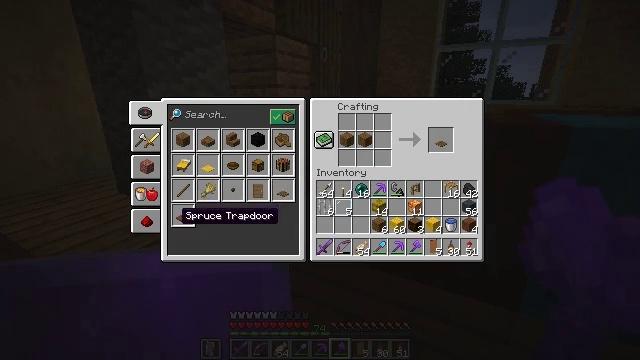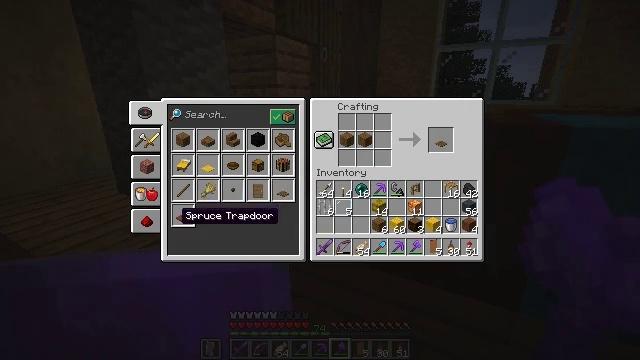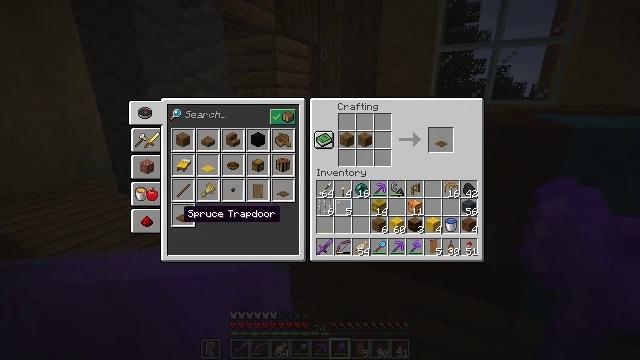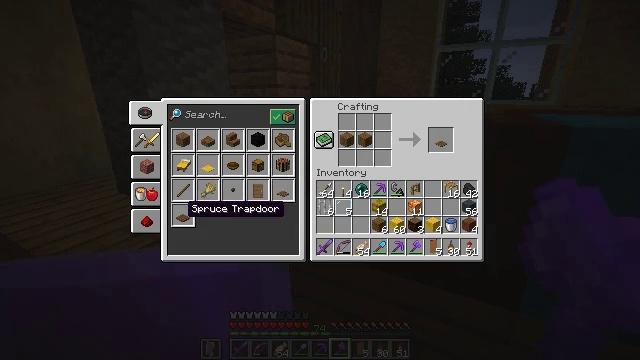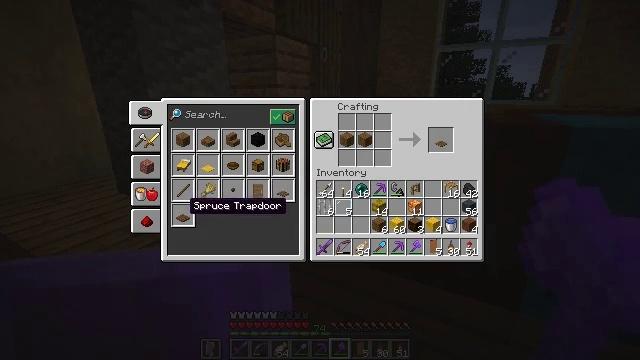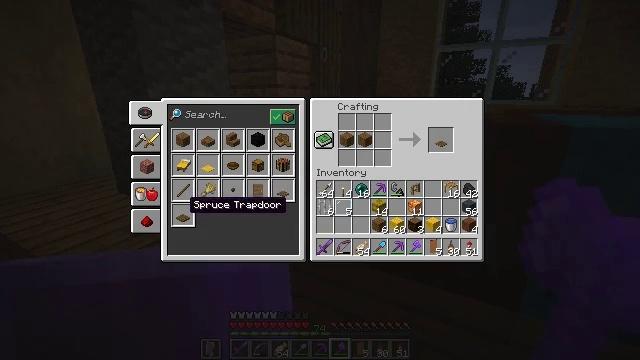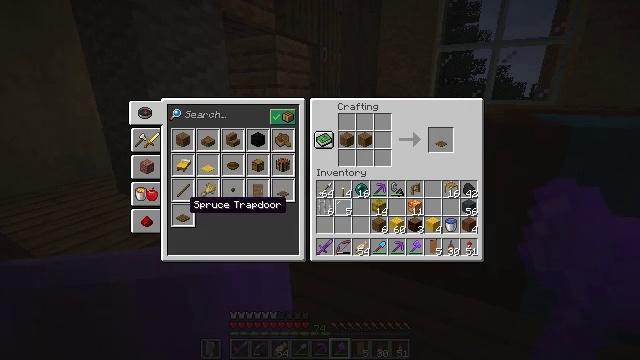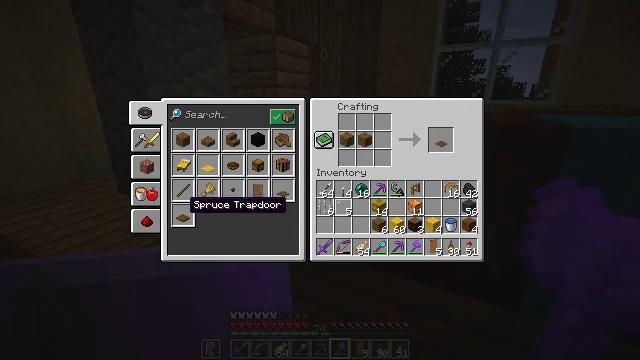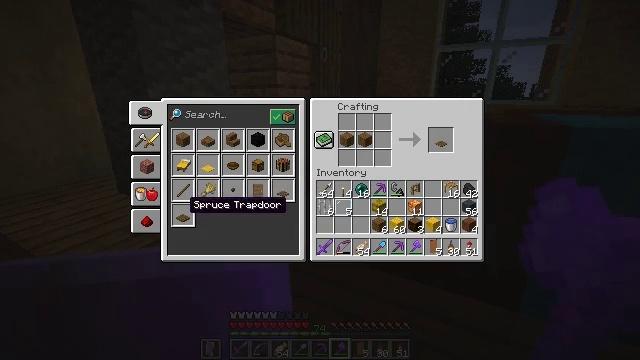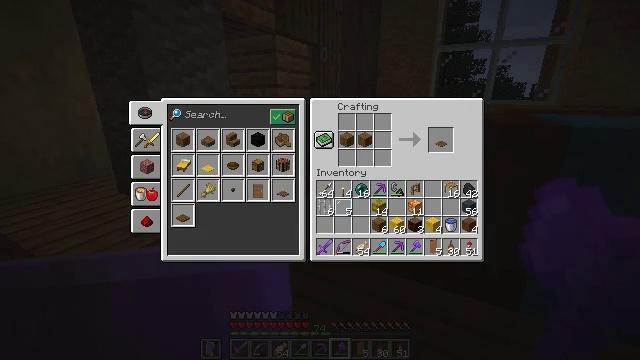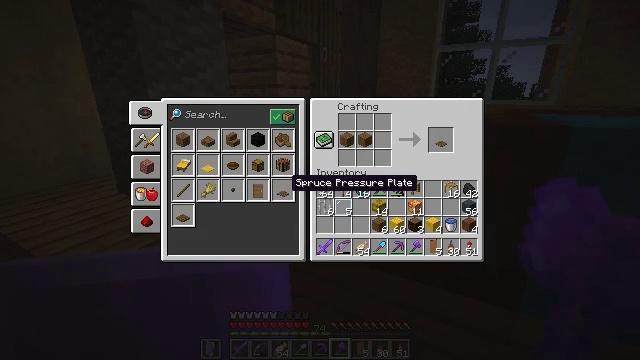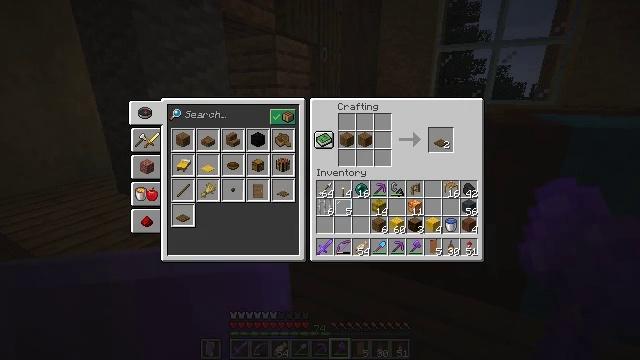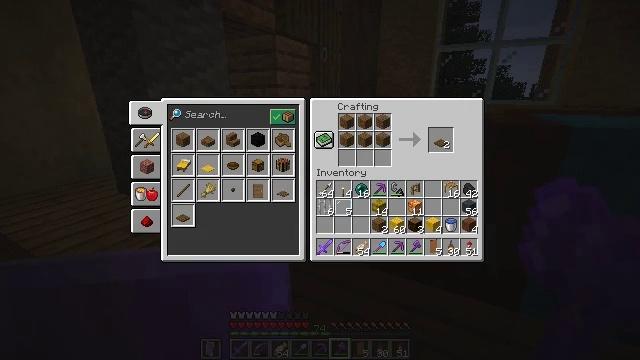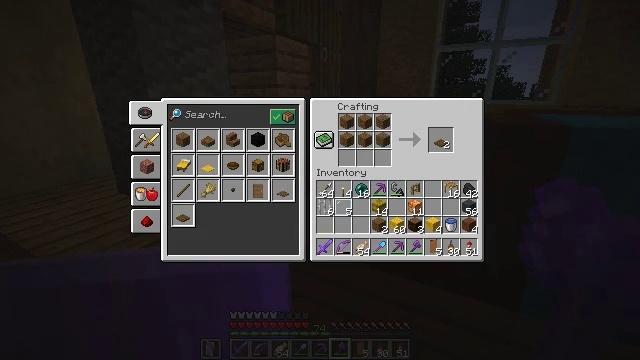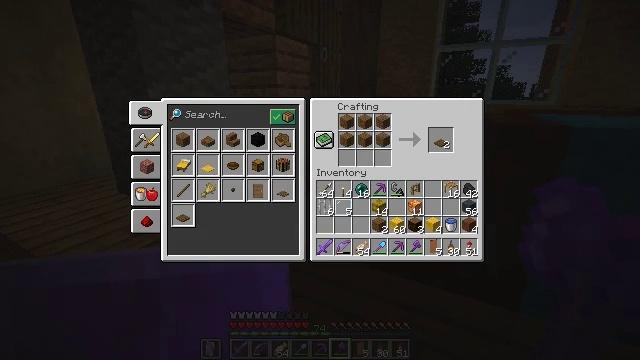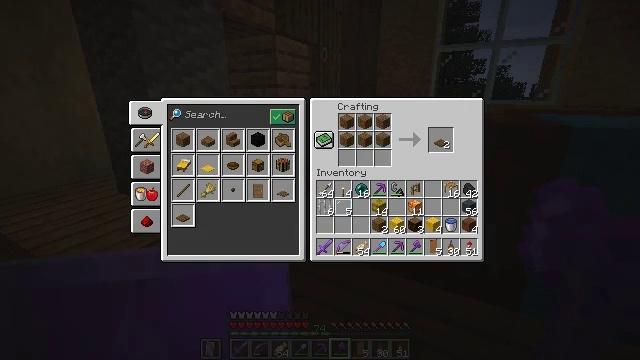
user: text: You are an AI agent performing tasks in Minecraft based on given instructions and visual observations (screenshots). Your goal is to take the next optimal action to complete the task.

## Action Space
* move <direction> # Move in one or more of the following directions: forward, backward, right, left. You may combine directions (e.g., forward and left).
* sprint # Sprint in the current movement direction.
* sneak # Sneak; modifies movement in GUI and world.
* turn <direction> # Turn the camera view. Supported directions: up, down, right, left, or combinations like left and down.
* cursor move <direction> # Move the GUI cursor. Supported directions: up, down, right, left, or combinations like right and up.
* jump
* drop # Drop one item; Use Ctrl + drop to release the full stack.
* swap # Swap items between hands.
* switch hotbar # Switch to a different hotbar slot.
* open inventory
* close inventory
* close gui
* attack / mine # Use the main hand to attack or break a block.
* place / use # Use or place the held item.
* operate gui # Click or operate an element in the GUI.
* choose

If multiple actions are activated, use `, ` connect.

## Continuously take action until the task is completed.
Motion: motion action
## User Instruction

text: Open the crafting table and craft a spruce trapdoor with planks.
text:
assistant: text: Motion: no_op
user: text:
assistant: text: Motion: no_op
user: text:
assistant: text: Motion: no_op
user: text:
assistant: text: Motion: no_op
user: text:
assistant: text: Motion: no_op
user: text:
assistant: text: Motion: operate gui
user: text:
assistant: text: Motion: operate gui
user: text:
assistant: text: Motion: operate gui
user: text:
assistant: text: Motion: cursor move right
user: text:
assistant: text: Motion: cursor move right and up
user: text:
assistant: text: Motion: cursor move right and up
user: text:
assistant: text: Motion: cursor move right and up
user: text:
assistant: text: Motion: cursor move right
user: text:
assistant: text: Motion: cursor move right
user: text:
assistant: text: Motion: no_op
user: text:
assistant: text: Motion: no_op
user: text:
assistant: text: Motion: no_op
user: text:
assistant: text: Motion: no_op
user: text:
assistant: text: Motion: no_op
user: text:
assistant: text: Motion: no_op
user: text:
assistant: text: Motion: no_op
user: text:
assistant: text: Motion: no_op
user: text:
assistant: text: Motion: no_op
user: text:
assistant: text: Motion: no_op
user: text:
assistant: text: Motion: no_op
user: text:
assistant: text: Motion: no_op
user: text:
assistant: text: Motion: sneak
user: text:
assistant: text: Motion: sneak, operate gui
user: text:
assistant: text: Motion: sneak, operate gui
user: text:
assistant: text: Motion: sneak, operate gui